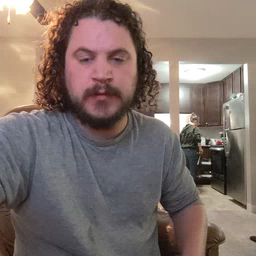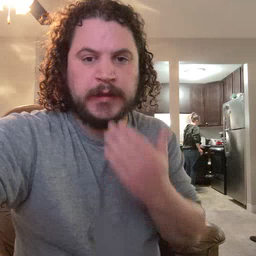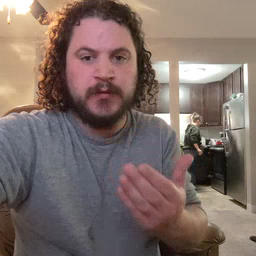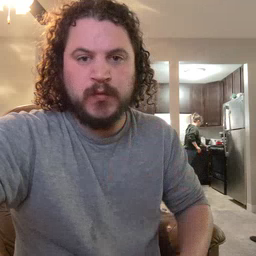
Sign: thankyou